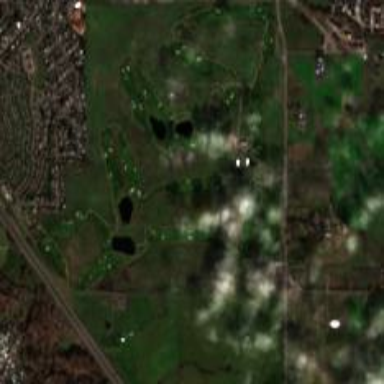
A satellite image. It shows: Golf course surrounded by greenery.